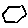
Label: hexagon